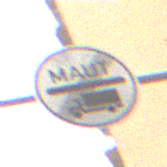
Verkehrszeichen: EndeMautpflicht
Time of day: MorningAfternoon
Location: Outdoor (Urban)
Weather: Overcast
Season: NotSpecified
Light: Natural